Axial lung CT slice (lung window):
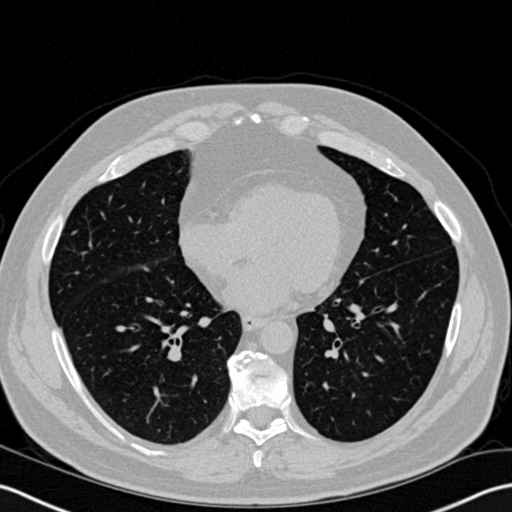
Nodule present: no